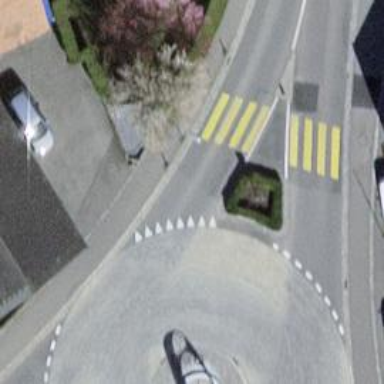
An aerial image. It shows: Road with "give way" sign.